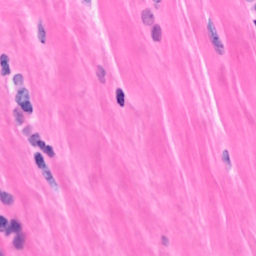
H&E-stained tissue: Breast